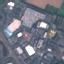
Land use / land cover class: Industrial